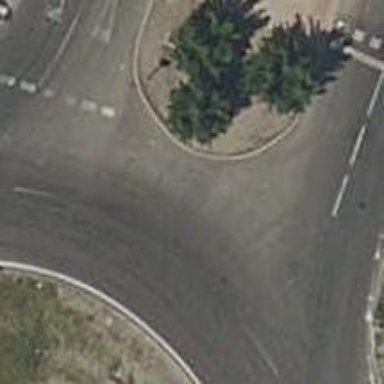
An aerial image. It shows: Secondary road leading to roundabout.